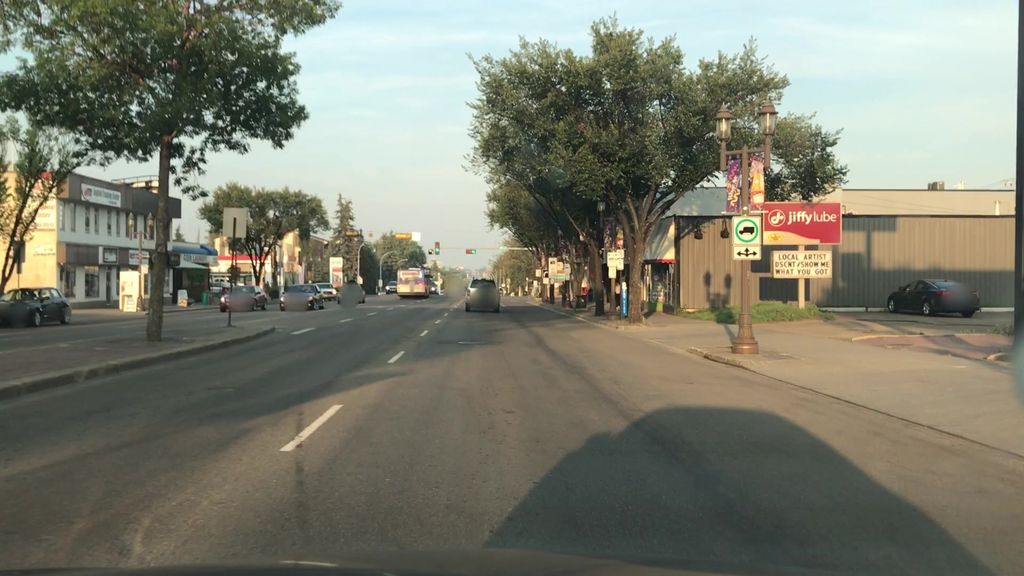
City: edmonton